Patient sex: M
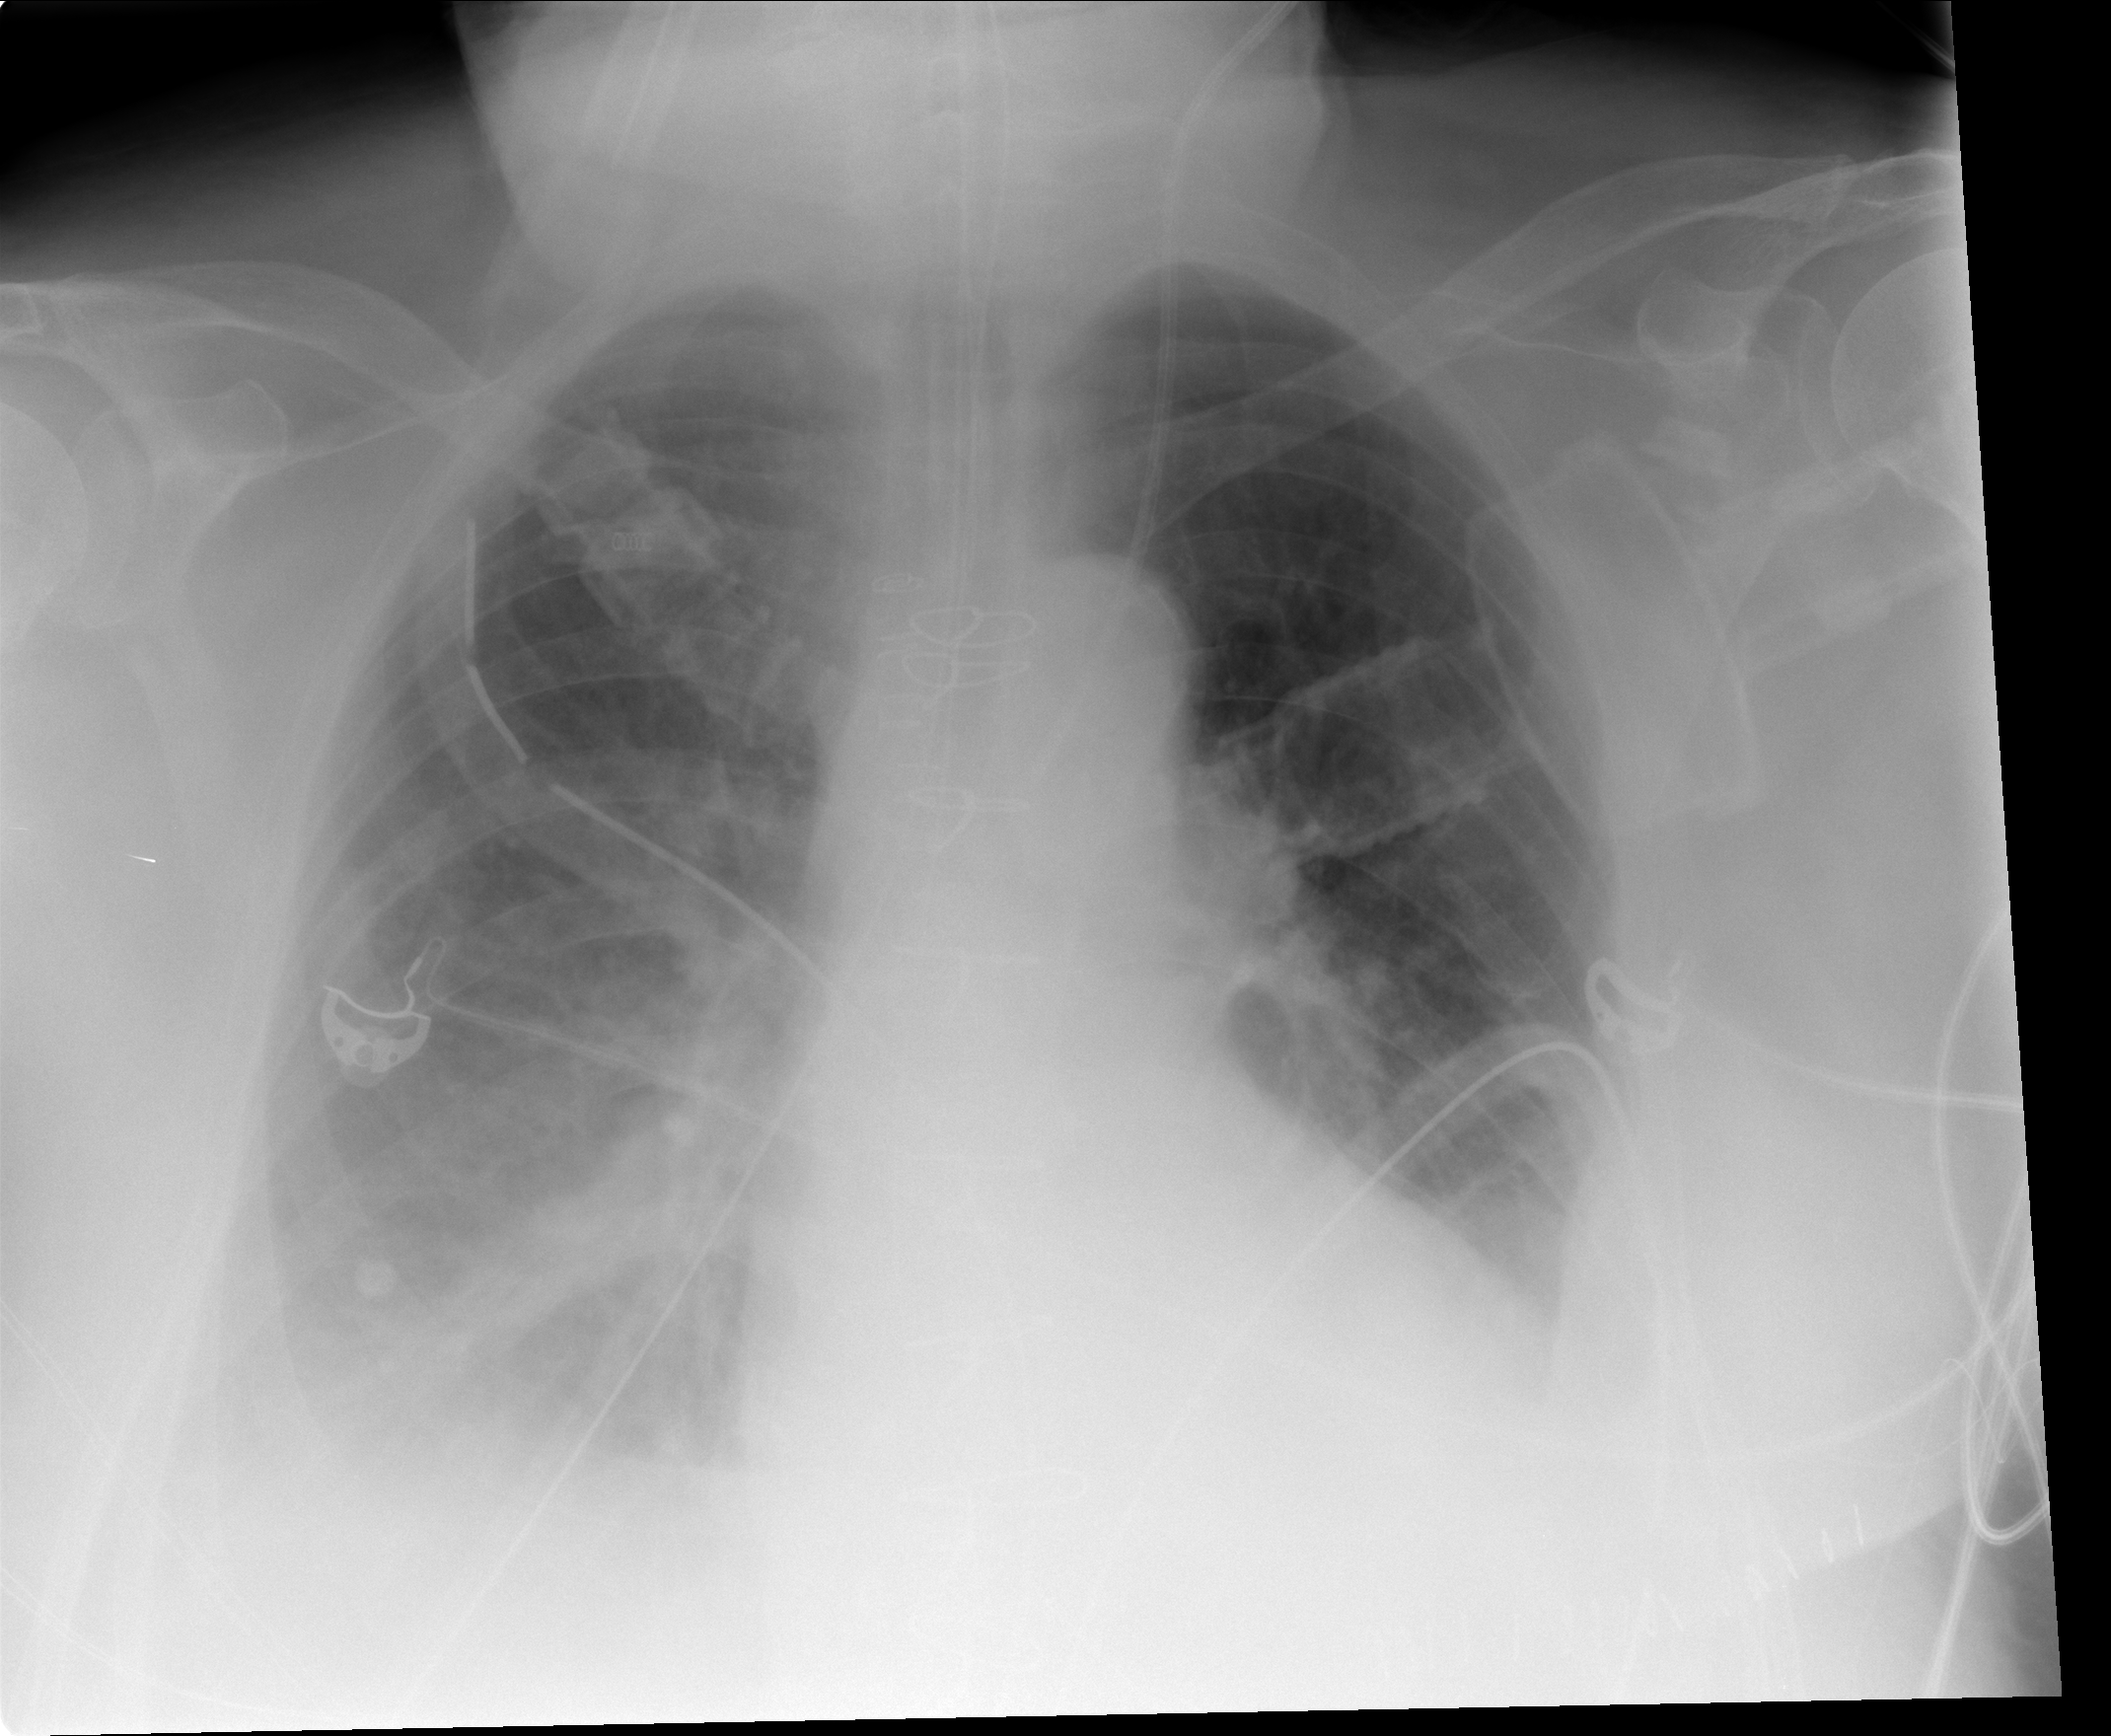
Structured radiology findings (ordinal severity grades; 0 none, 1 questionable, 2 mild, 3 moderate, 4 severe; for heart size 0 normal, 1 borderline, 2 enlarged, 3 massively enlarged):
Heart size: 2
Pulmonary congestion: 0
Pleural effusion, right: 2
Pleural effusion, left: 2
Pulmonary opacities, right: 0
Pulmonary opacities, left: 0
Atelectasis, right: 2
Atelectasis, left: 2